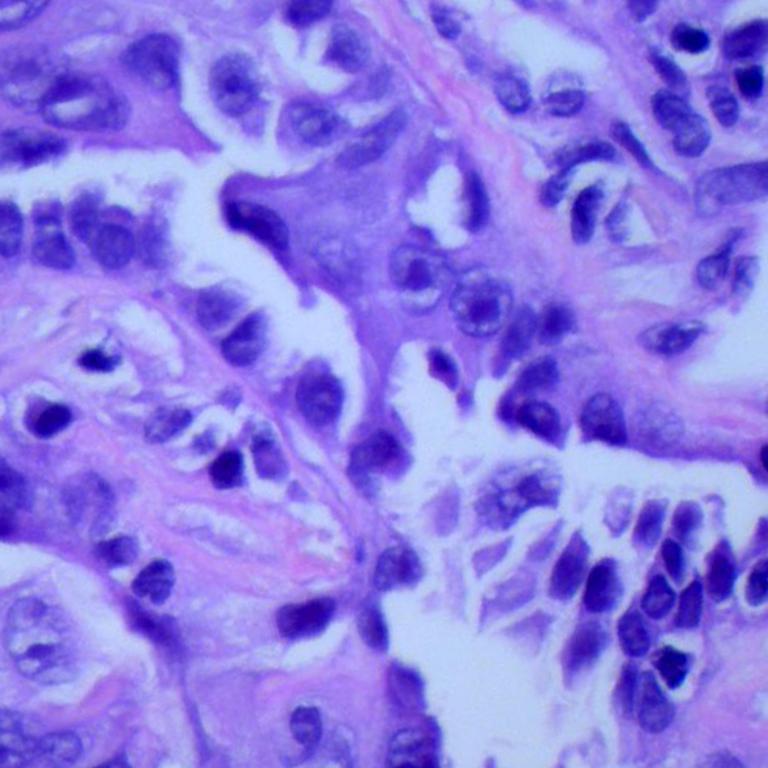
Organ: lung
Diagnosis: adenocarcinomas